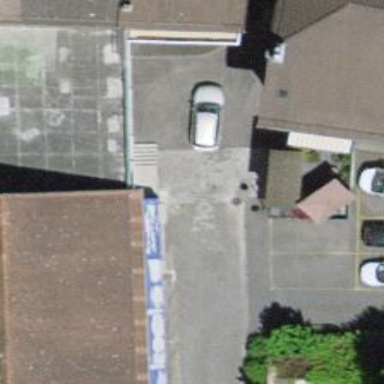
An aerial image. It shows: School building.